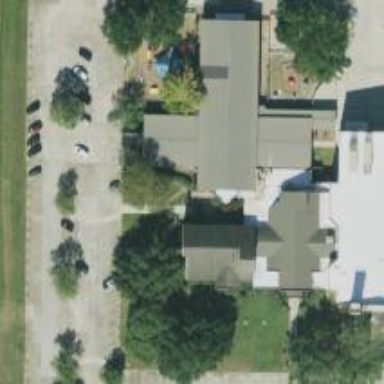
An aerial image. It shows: Kindergarten.